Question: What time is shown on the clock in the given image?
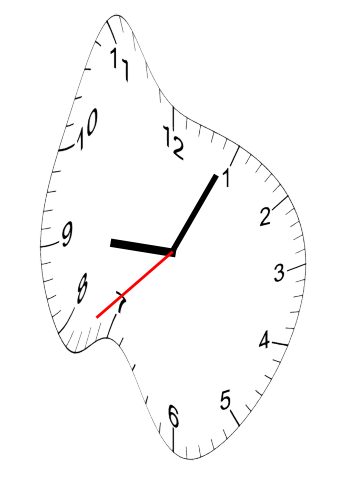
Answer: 09:04:38